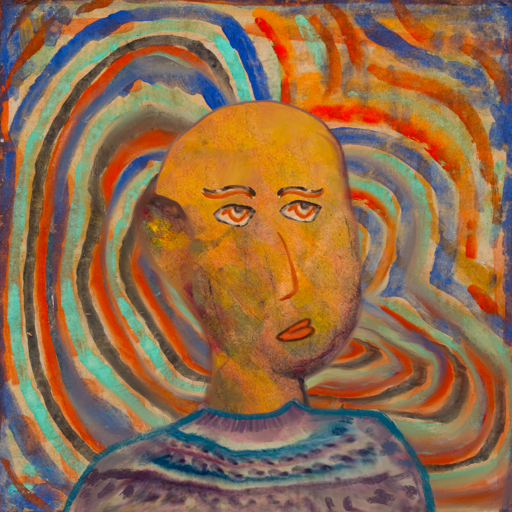
Background: Sisters, Head And Neck Side: Gypsy_Mother, Face Side: Experience, Bust: HillGirl, Hair Side: Blank, Head Accessory: Blank, Second Necklace: Blank, Necklace: Blank, Baby: Blank